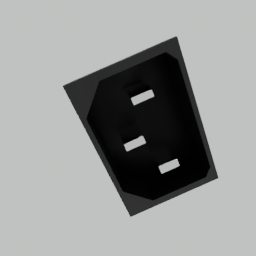
Label: electronics